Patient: sex F, age 63
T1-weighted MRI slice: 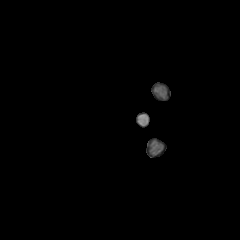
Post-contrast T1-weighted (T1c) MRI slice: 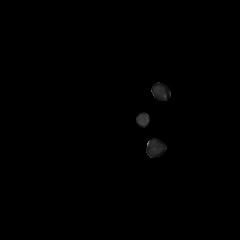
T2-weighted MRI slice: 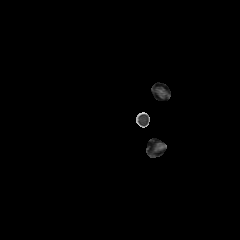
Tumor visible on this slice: no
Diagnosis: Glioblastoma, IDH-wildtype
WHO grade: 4